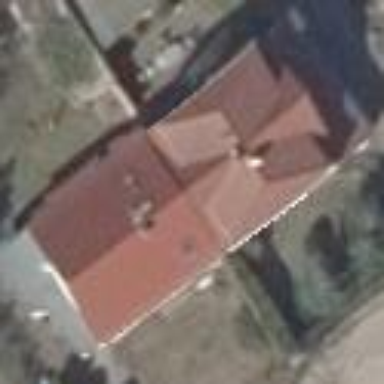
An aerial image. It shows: Semidetached house with gabled roof.